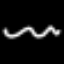
Label: squiggle